Interaction volume radius: 5 \u00c5
Interaction volume height: 10 \u00c5
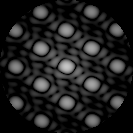
Disorder parameter: 0.004398